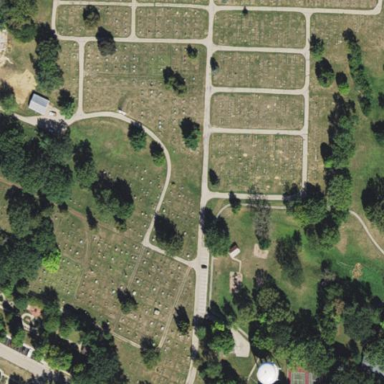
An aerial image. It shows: Cemetery.